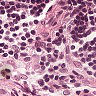
Metastatic tissue present: no